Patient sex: M
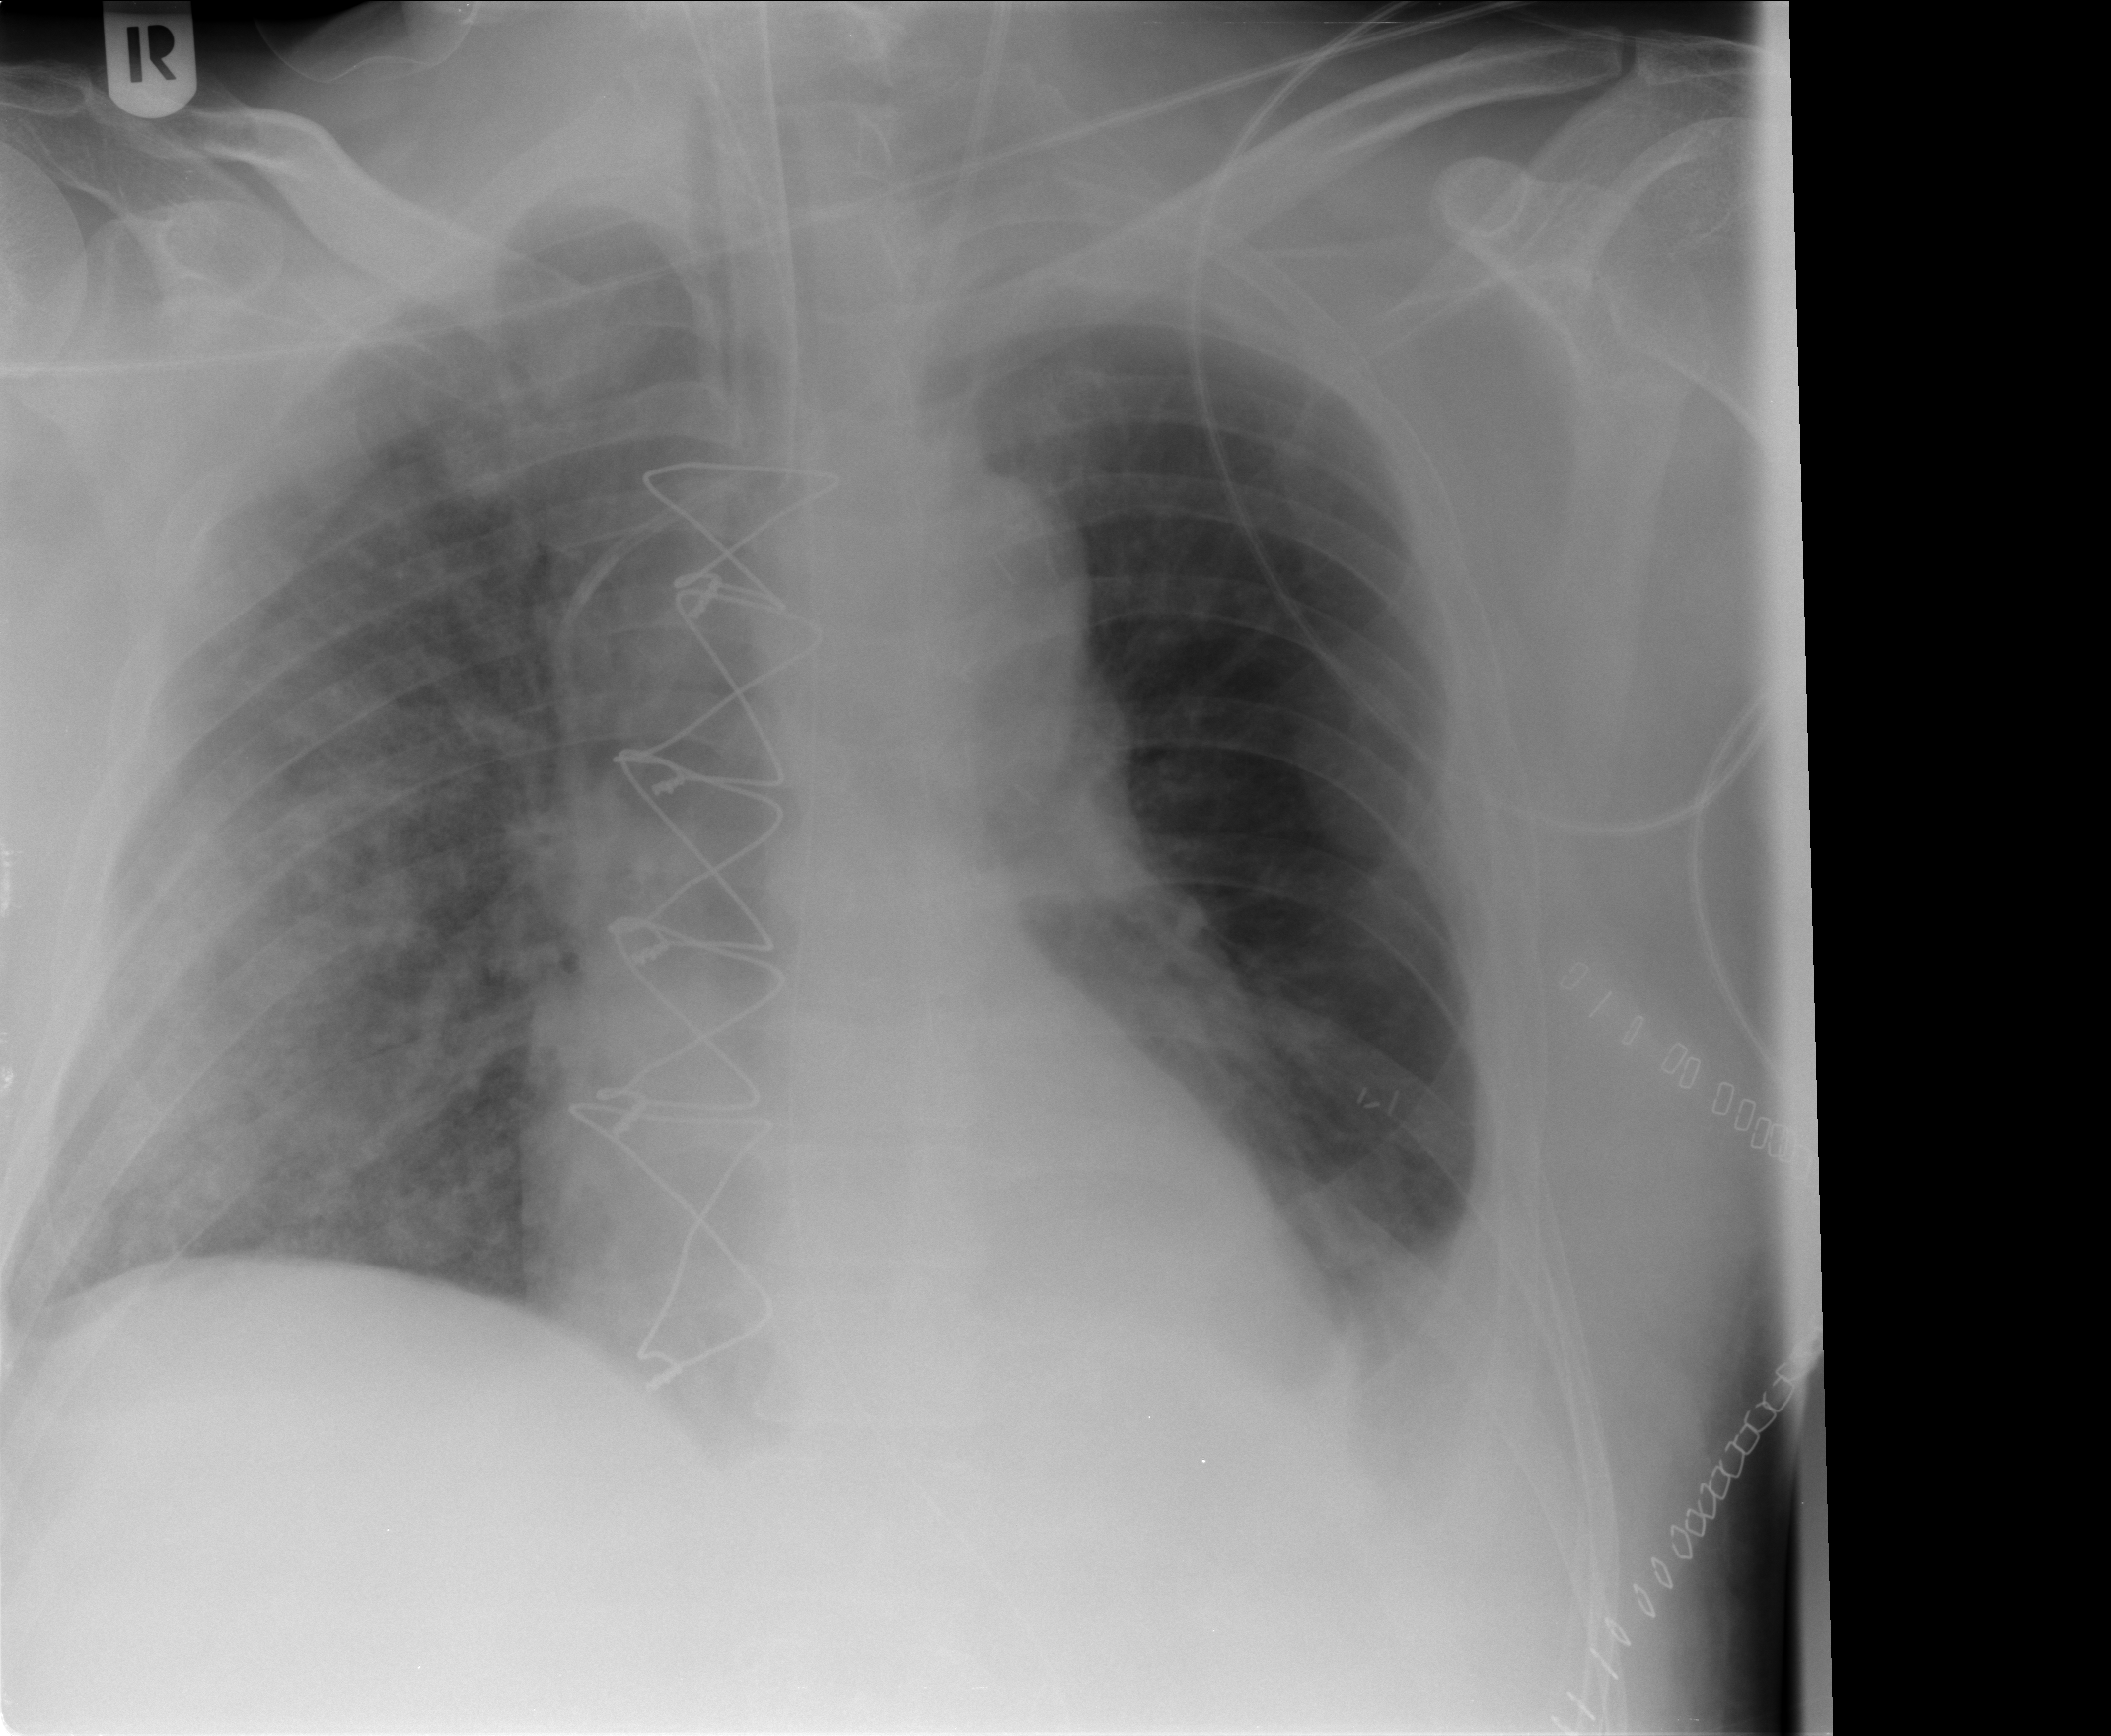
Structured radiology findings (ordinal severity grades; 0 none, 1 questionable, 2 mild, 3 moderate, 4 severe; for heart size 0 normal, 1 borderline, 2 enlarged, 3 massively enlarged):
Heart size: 0
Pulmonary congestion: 0
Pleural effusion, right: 0
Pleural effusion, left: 2
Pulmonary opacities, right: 4
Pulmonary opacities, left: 0
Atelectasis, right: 3
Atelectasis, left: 2